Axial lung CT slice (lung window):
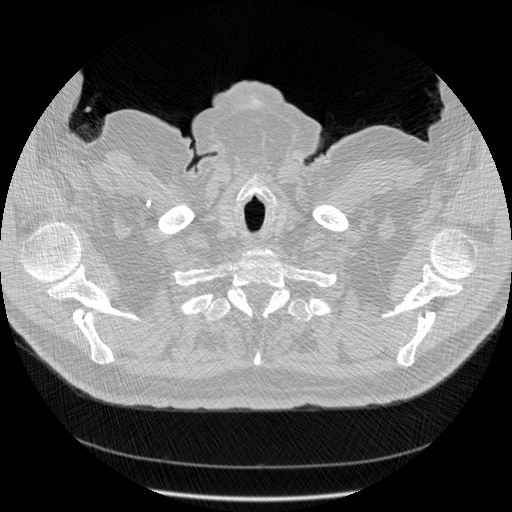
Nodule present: no